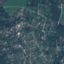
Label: Residential